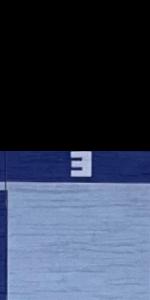
Label: Empty